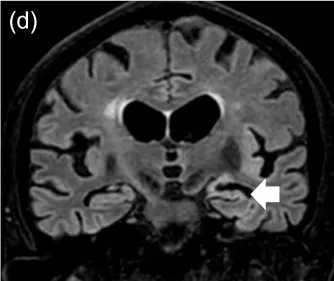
Situation five weeks later after PLEX. Show same sections after PLEX treatment with reduced hyperintensity signal in the same regions. Arrows depict hyperintense areas in left hemisphere (filled arrows) and right hemisphere (un-filled arrows).
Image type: radiology (mri)